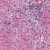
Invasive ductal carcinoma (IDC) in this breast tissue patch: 1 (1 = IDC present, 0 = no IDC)